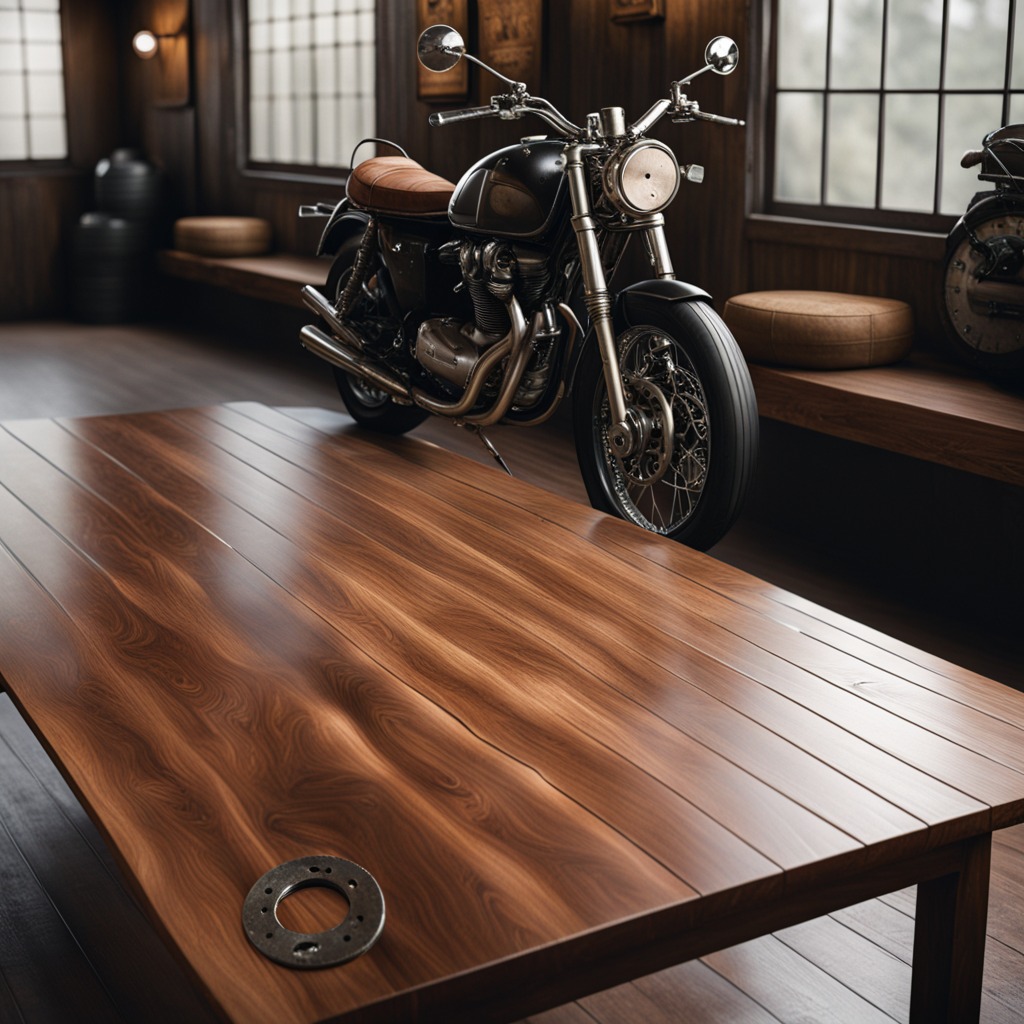
A flat metal washer lies on the wooden table in the vintage motorcycle garage.